Aerial crown-view tile of a tropical tree (Barro Colorado Island, Panama), acquired 20250915:
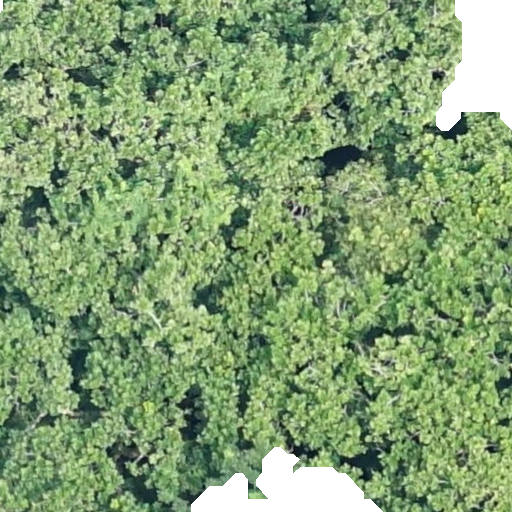
Species: Anacardium excelsum
GBIF accepted scientific name: Anacardium excelsum
Crown area: 519.562 m²